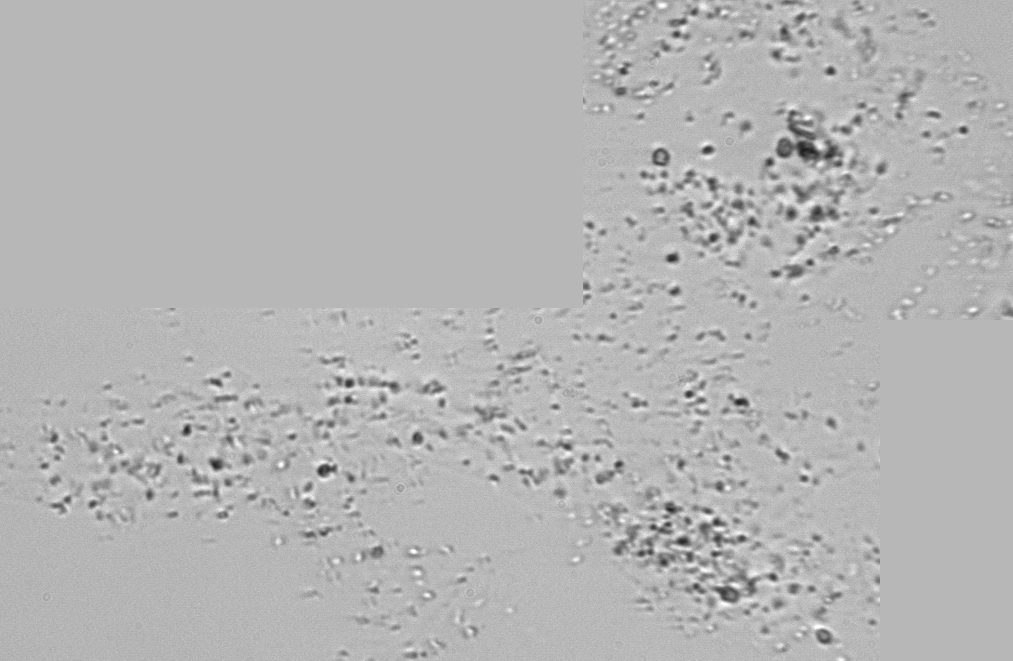
Label: Phaeocystis